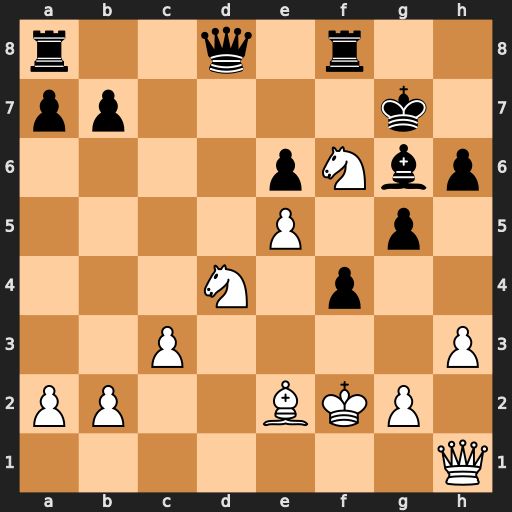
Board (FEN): r2q1r2/pp4k1/4pNbp/4P1p1/3N1p2/2P4P/PP2BKP1/7Q
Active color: w
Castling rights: -
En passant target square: -
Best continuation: Nxe6+ Kf7 Nxd8+